Interaction volume radius: 5 \u00c5
Interaction volume height: 15 \u00c5
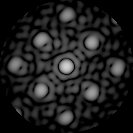
Disorder parameter: 0.1634